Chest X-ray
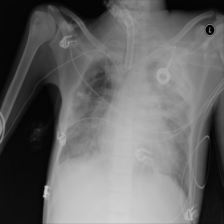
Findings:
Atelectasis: negative
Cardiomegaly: negative
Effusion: negative
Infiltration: negative
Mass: negative
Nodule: negative
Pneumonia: negative
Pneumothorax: negative
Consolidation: negative
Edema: negative
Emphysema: negative
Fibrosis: negative
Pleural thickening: positive
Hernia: negative